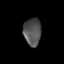
Tissue: skin
Cell type: Epithelial cells
Senescence score: 0.2278
Nuclear area (px): 474
Mean DAPI intensity: 81.909